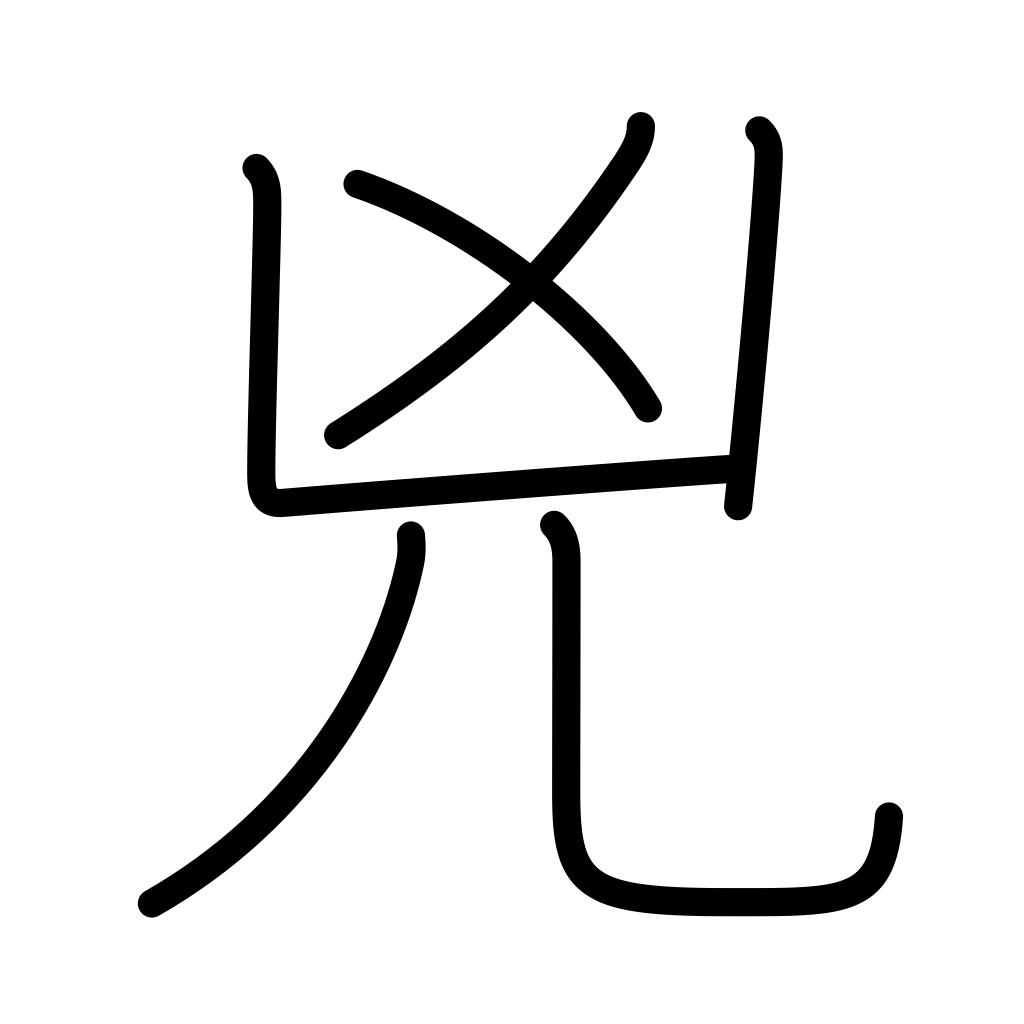
Meaning: wickedness